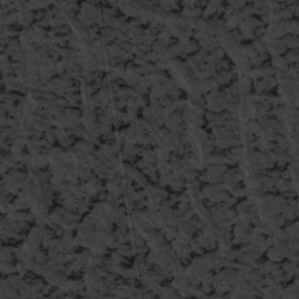
Label: frost